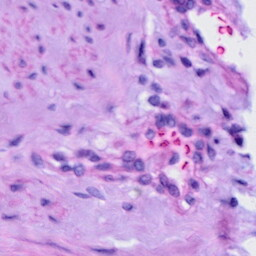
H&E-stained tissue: Cervix